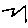
Label: zigzag